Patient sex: M
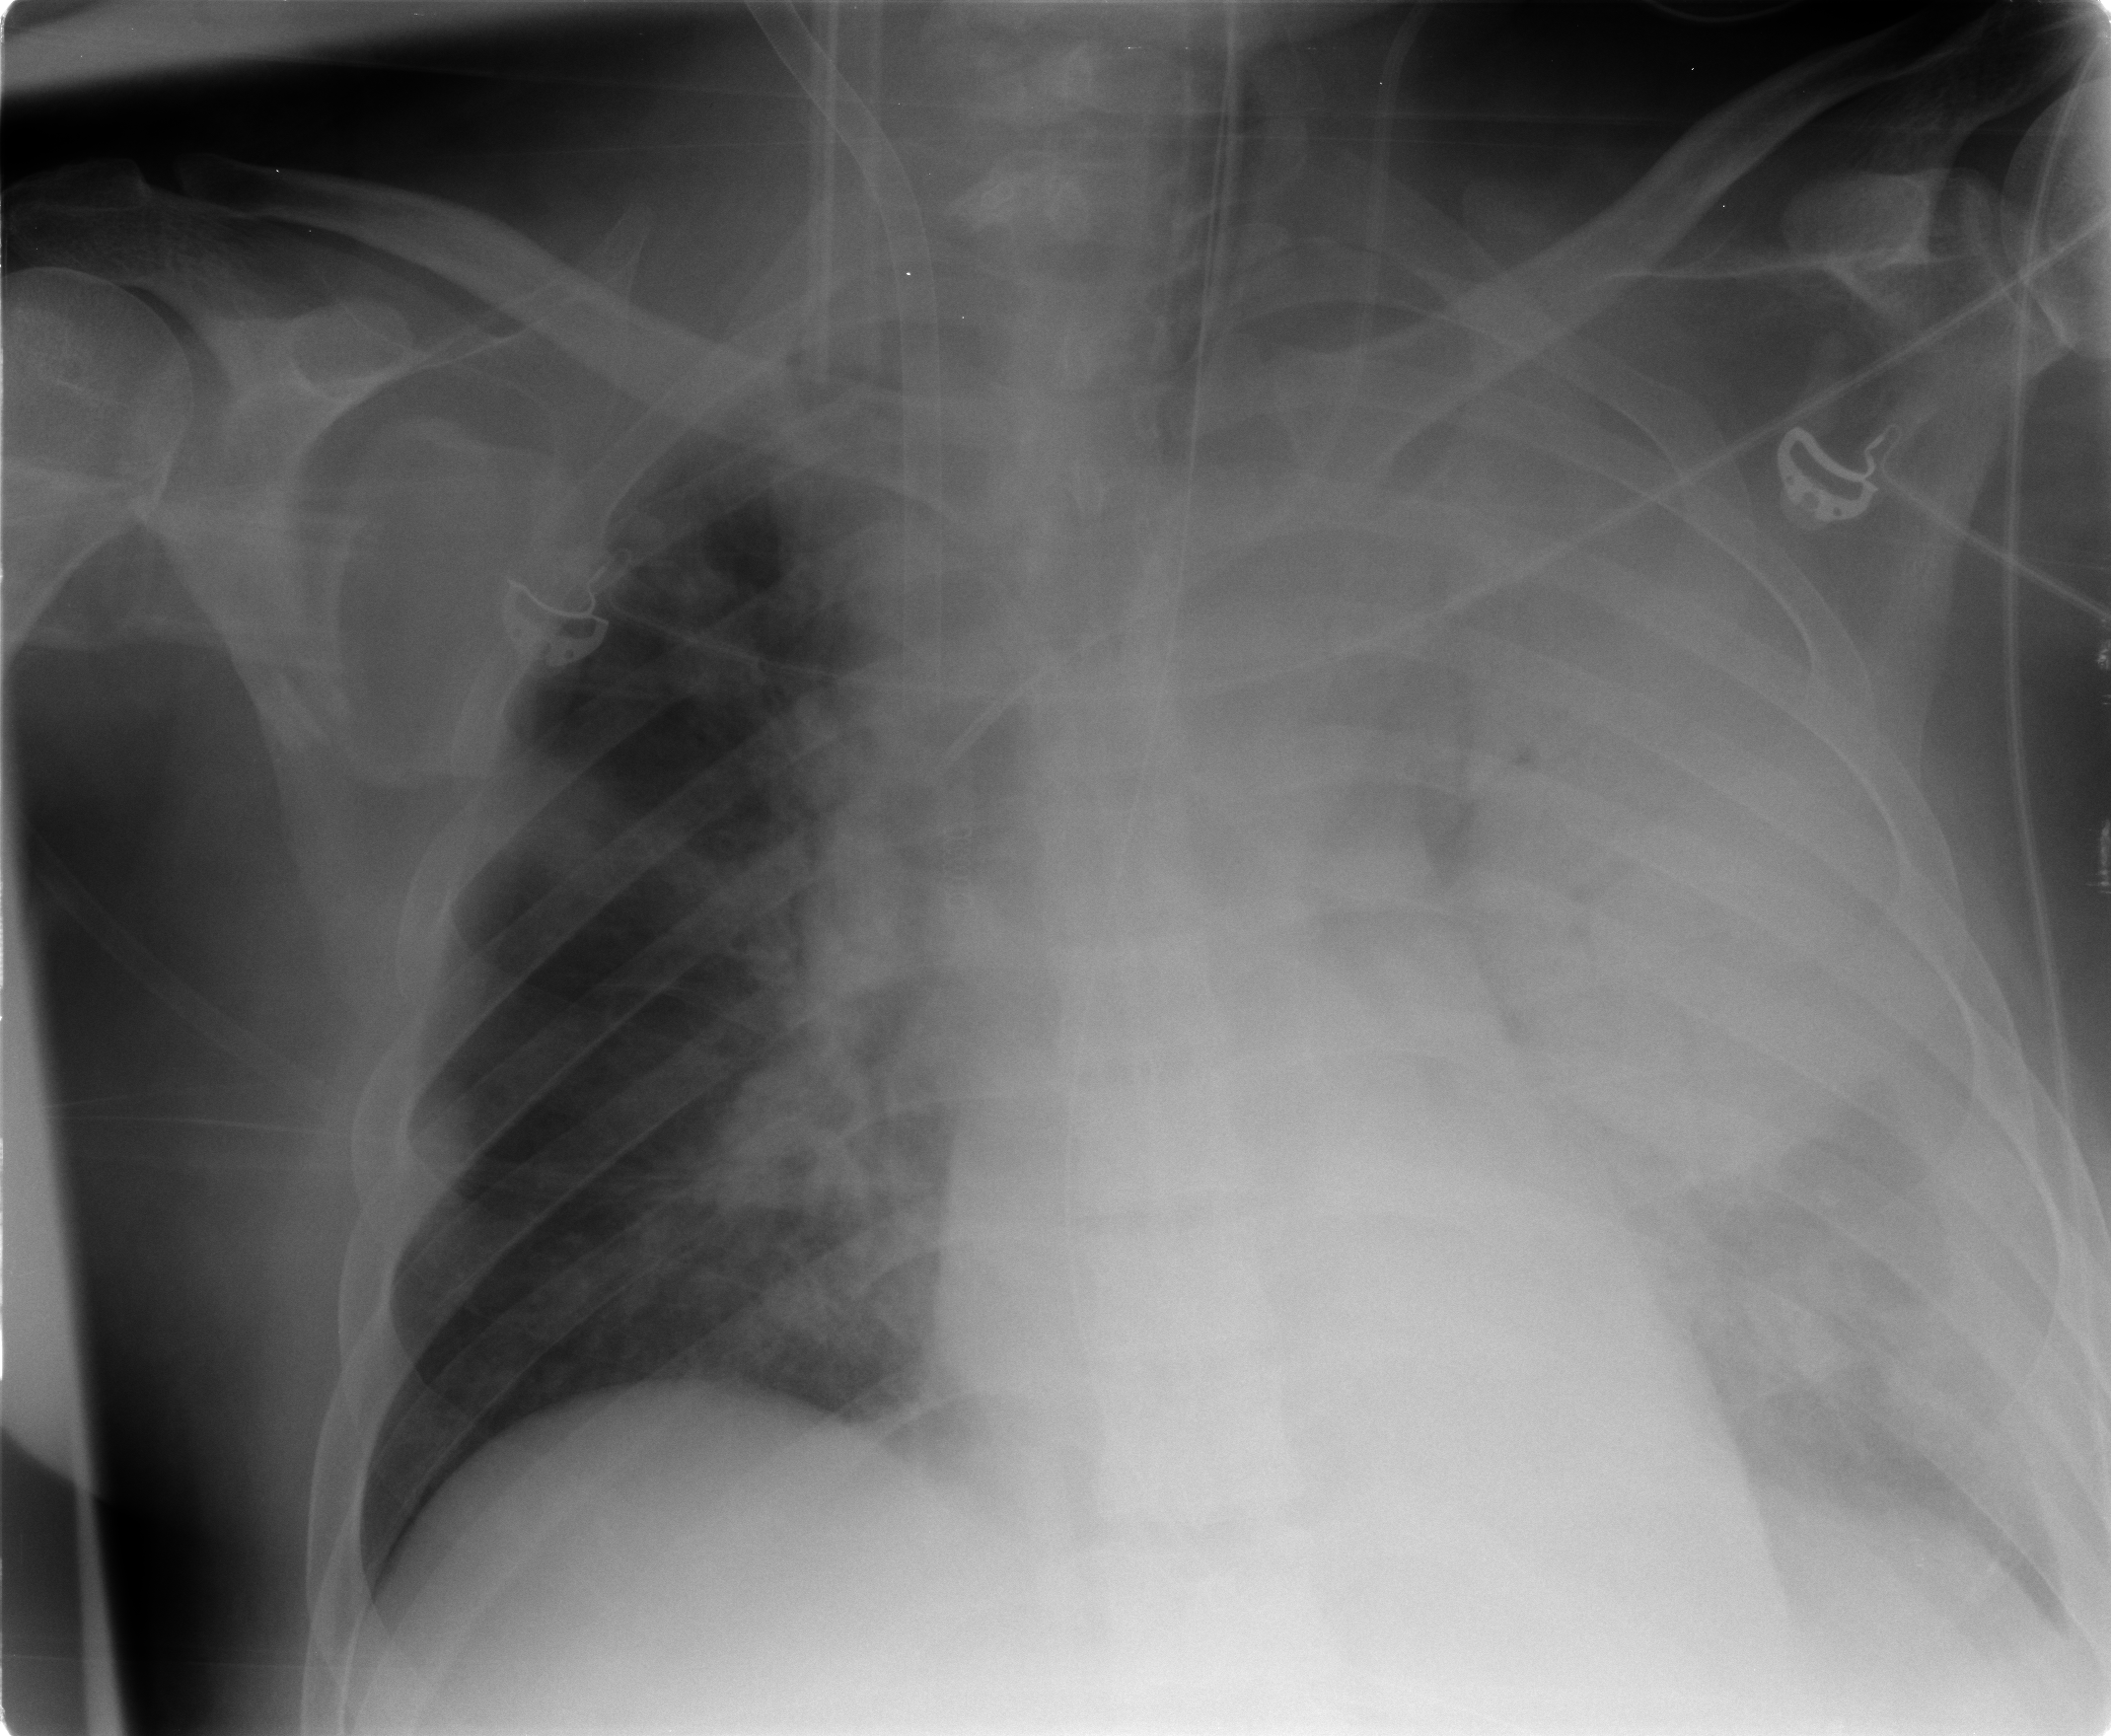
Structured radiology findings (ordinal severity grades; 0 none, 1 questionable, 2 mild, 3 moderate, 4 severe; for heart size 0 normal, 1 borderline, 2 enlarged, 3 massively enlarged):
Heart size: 0
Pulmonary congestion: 2
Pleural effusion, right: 0
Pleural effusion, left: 2
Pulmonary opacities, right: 3
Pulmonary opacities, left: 4
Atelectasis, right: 3
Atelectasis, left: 4